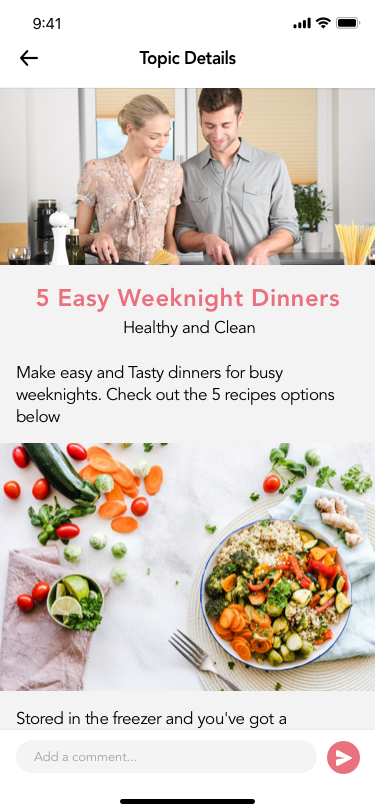
Text in this UI design:
5 Easy Weeknight Dinners
Healthy and Clean
Make easy and Tasty dinners for busy weeknights. Check out the 5 recipes options below
Stored in the freezer and you've got a
Topic Details
Add a comment...